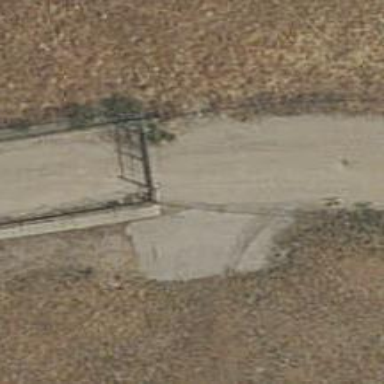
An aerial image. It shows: Gate.